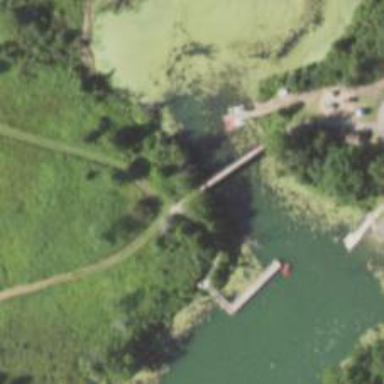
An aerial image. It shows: Path leading to bridge.